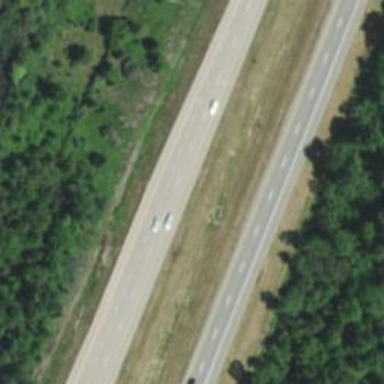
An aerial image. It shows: Trunk highway with expressway features. It is dual carriageway.